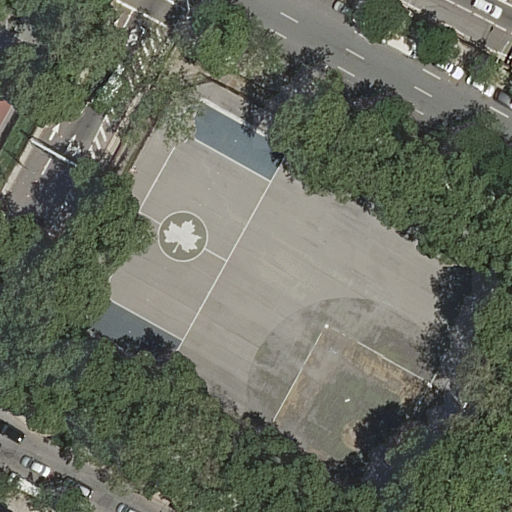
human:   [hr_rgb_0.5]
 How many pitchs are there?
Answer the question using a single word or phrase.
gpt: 2

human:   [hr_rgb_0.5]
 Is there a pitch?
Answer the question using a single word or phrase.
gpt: yes

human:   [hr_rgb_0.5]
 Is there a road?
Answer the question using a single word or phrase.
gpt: yes

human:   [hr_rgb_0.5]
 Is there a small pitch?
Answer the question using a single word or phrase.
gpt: yes

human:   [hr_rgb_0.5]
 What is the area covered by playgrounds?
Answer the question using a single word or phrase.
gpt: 434m2

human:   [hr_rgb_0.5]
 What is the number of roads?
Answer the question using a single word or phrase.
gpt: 7

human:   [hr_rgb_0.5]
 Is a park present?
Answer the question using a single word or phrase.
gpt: yes

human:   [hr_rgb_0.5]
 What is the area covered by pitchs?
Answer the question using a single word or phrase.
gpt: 4608m2

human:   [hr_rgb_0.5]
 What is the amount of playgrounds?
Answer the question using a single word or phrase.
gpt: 1

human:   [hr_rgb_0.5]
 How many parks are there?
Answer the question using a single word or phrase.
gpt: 1

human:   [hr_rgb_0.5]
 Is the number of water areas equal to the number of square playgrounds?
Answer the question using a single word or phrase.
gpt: yes

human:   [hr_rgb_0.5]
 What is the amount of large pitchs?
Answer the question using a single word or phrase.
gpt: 1

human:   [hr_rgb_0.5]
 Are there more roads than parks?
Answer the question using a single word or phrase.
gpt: yes

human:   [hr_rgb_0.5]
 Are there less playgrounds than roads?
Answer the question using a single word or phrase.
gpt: yes

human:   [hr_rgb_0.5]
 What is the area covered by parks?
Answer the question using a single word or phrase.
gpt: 487m2

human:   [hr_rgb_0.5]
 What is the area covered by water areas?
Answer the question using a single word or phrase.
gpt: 0m2

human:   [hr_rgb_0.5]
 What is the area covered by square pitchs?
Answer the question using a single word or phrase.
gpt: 0m2

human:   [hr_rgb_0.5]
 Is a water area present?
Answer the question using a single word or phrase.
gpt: no

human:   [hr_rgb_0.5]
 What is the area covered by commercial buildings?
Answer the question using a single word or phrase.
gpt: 0m2

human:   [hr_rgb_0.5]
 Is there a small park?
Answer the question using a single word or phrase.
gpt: no

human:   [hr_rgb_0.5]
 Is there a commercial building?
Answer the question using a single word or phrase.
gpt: no

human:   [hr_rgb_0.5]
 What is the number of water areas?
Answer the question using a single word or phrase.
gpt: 0

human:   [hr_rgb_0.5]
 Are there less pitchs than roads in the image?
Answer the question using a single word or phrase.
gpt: yes

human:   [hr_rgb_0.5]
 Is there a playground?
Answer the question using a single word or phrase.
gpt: yes

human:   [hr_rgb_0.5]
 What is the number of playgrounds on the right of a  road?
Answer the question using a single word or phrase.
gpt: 1

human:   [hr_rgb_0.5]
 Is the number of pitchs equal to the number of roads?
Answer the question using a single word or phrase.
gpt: no

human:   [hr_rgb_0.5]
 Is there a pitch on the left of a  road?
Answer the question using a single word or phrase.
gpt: yes

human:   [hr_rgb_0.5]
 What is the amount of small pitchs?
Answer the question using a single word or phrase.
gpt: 1

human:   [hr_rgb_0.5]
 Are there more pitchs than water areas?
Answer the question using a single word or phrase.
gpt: yes

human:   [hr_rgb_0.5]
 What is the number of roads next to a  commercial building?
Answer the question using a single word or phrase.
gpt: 0

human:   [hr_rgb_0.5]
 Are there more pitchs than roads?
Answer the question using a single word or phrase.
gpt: no

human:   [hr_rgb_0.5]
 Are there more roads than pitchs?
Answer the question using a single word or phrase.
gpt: yes

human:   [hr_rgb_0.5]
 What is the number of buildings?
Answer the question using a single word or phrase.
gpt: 0

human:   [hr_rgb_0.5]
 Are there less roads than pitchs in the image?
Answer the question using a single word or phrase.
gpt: no

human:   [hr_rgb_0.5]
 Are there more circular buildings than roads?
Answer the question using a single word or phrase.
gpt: no

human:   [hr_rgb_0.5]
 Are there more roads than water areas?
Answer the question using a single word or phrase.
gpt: yes

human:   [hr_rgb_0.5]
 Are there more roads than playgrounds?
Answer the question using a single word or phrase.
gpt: yes

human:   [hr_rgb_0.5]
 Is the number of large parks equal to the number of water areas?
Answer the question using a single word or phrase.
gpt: yes

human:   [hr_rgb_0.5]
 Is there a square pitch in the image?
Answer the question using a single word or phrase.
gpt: no

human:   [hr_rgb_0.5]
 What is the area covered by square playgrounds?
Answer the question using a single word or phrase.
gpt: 0m2

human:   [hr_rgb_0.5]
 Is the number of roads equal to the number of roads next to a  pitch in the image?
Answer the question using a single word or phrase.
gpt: yes

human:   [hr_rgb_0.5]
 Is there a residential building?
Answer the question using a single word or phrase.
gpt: no

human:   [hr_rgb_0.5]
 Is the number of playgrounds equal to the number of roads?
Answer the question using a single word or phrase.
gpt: no

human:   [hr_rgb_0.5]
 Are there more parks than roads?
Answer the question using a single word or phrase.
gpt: no

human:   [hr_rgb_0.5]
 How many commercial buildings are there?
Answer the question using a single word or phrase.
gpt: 0

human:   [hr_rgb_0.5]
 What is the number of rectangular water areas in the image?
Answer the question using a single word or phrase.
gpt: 0

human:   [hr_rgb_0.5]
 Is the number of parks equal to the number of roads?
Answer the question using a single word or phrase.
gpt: no

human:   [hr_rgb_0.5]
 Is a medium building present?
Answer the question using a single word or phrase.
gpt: no

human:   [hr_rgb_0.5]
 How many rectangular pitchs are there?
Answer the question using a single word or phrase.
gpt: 2

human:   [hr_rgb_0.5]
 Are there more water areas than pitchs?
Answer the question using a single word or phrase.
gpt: no

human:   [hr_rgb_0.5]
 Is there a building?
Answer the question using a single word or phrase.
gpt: no

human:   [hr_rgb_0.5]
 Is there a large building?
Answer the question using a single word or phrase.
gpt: no

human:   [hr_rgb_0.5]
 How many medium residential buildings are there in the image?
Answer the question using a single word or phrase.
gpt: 0

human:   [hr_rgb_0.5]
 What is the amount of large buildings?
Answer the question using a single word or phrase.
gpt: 0

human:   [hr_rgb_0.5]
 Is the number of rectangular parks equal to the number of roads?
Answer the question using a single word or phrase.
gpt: no

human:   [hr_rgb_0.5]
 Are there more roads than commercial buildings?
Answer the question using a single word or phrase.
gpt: yes

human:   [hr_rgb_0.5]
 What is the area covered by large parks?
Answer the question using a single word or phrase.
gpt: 0m2

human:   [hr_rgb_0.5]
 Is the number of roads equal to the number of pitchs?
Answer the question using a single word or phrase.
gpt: no

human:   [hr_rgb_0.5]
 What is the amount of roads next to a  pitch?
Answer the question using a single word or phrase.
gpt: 7

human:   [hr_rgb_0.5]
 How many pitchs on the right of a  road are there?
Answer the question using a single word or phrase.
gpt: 1

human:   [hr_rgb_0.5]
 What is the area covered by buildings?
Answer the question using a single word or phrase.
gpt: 0m2

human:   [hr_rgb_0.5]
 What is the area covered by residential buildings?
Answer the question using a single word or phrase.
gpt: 0m2

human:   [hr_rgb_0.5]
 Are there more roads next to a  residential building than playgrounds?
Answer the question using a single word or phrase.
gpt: no

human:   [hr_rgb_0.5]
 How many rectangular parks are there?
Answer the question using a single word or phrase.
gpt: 1